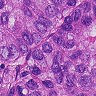
Metastatic tissue present: yes